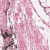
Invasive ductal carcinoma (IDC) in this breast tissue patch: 0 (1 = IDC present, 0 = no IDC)